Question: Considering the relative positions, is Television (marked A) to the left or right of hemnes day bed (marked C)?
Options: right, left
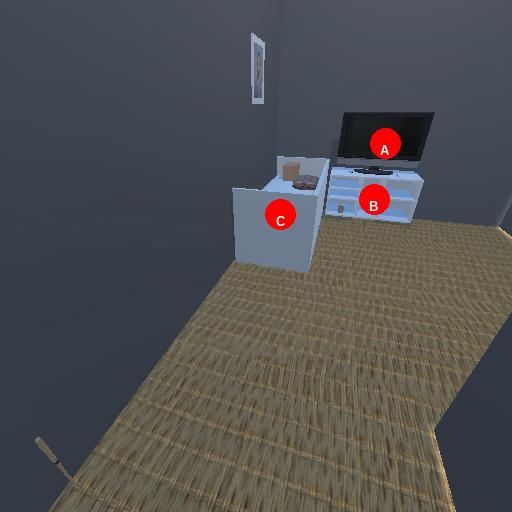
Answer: right